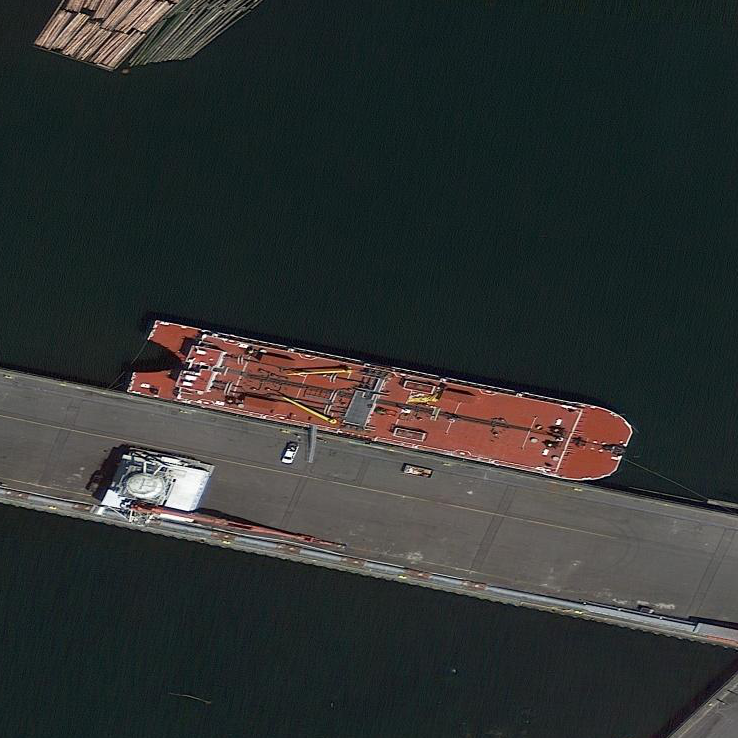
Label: Tank_ship